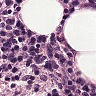
Metastatic tissue present: no